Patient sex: F
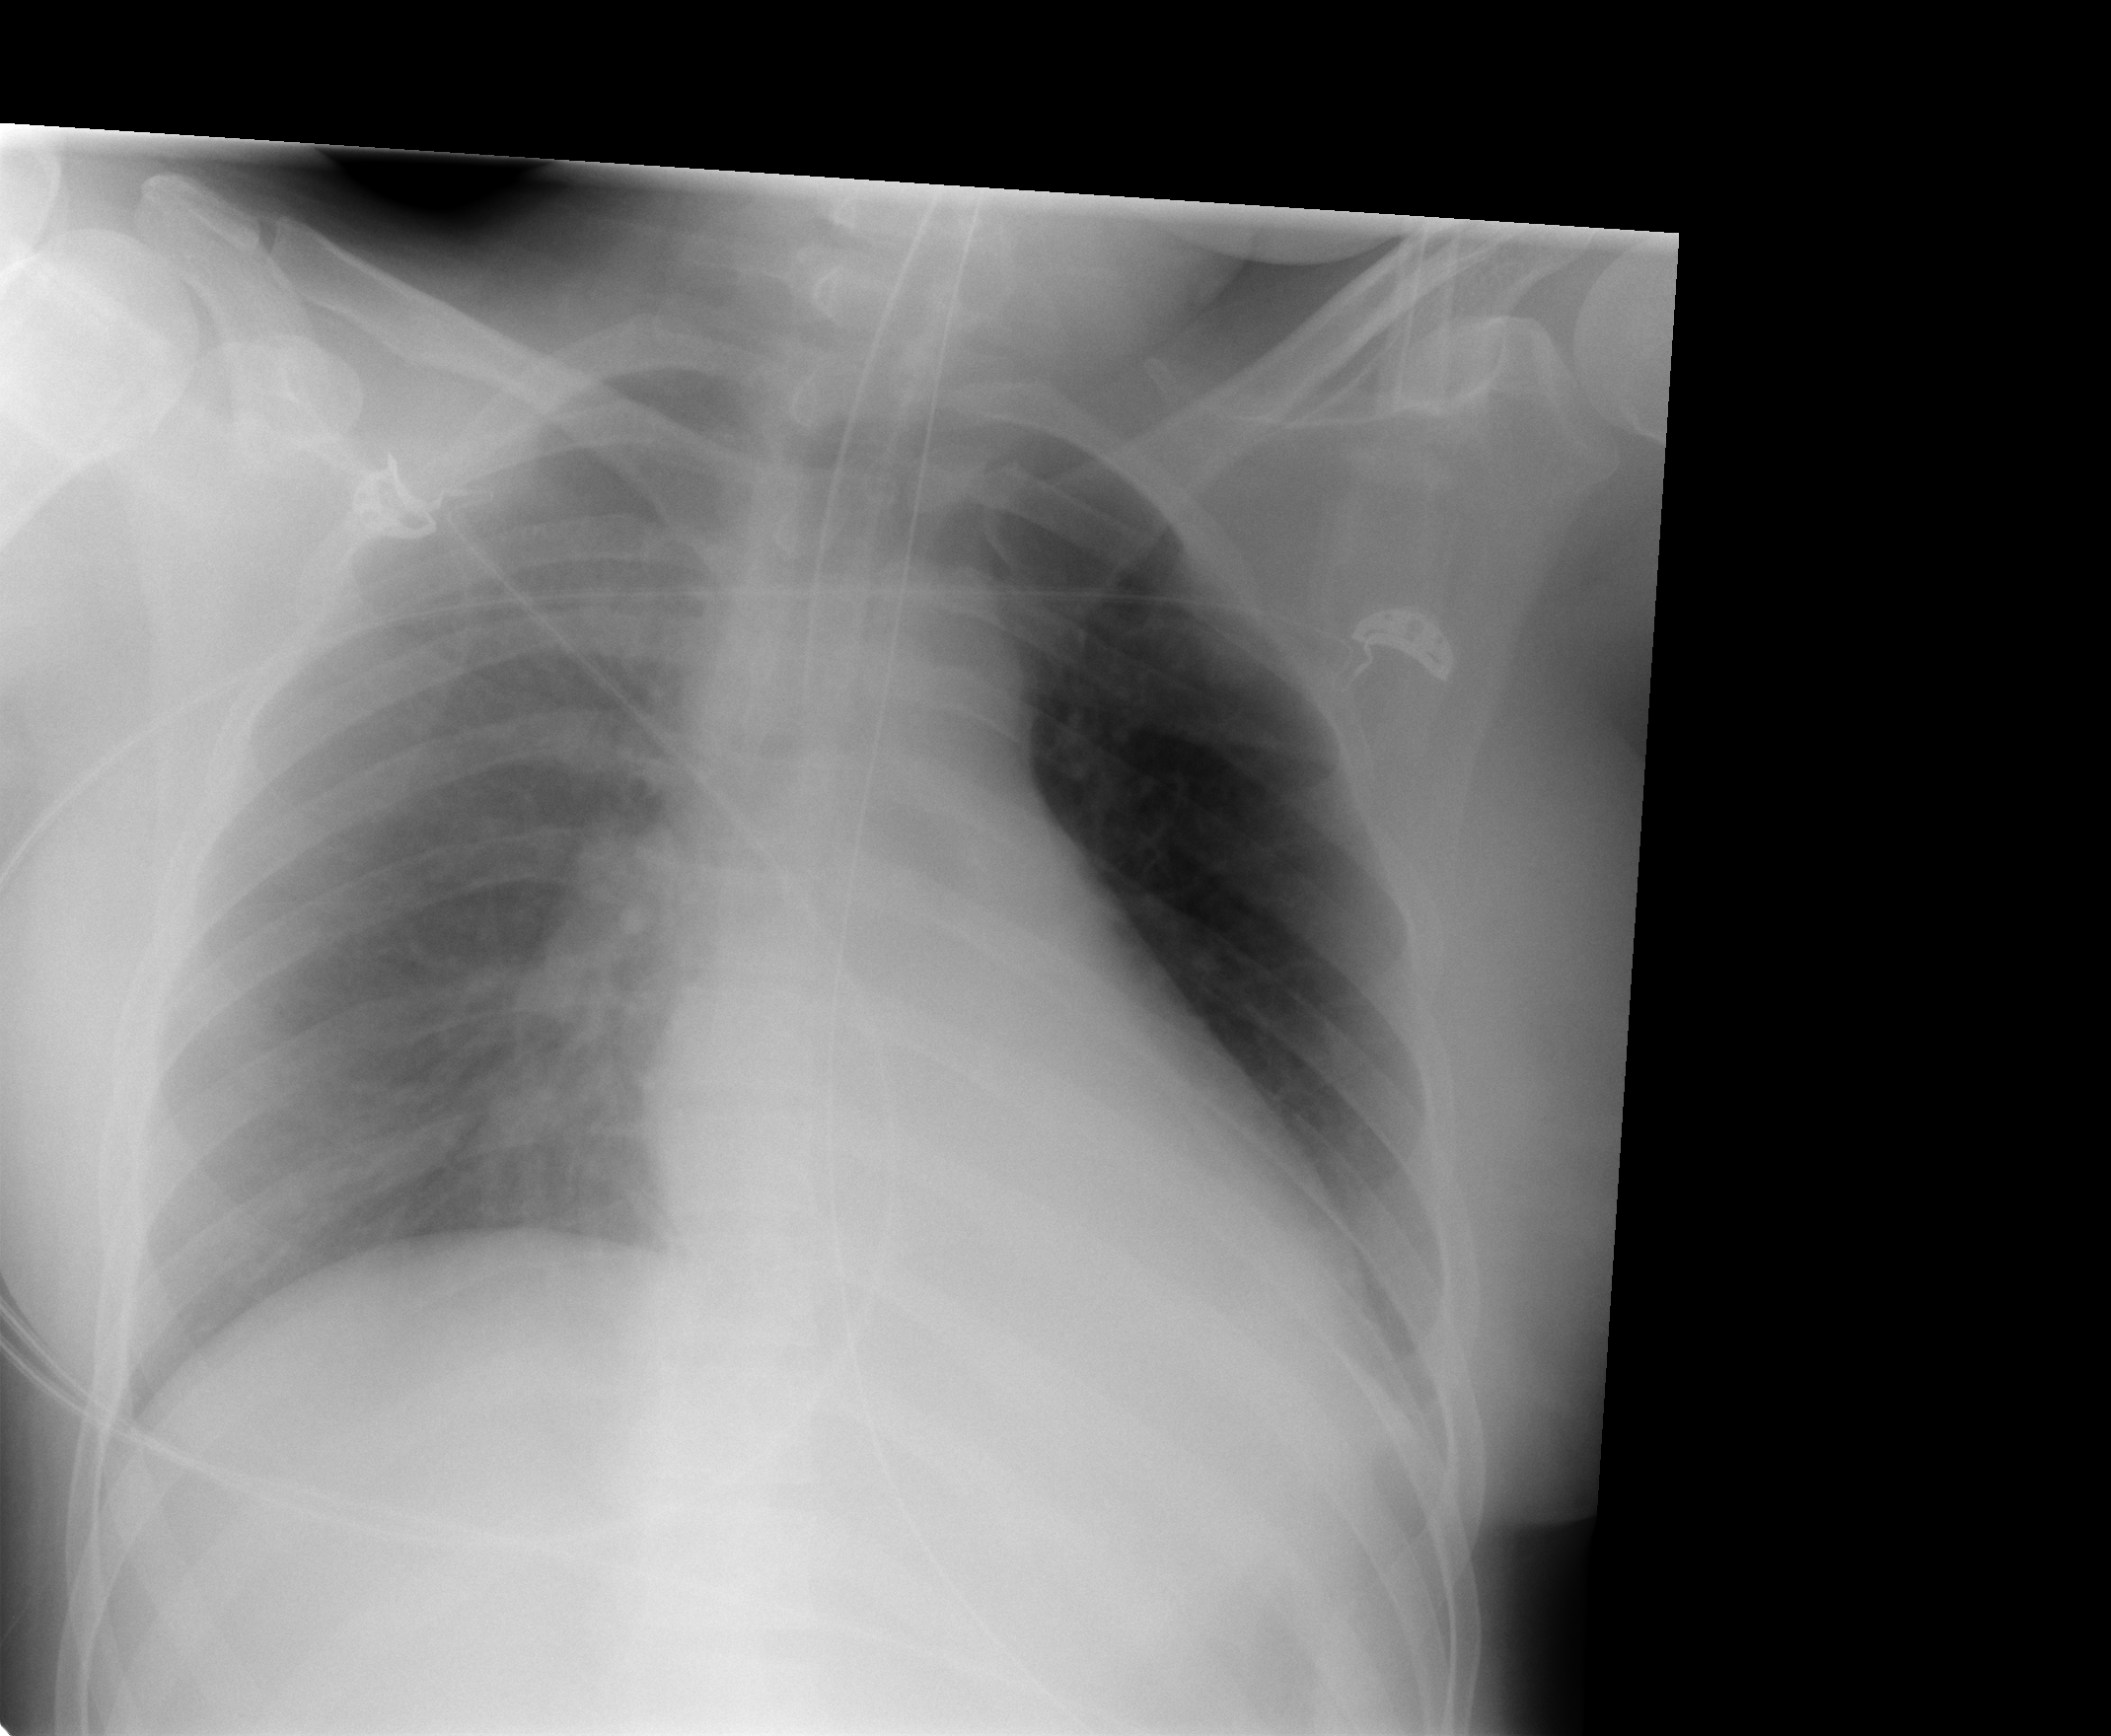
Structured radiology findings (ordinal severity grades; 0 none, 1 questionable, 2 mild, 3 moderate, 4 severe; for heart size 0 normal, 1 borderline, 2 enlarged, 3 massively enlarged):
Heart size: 1
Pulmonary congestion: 0
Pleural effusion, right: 0
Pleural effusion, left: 0
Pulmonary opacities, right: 0
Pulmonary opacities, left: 0
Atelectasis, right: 0
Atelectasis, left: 2